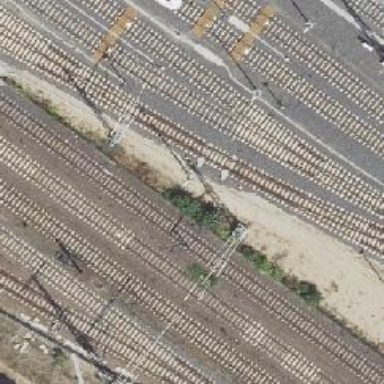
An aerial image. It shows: Railway switch.